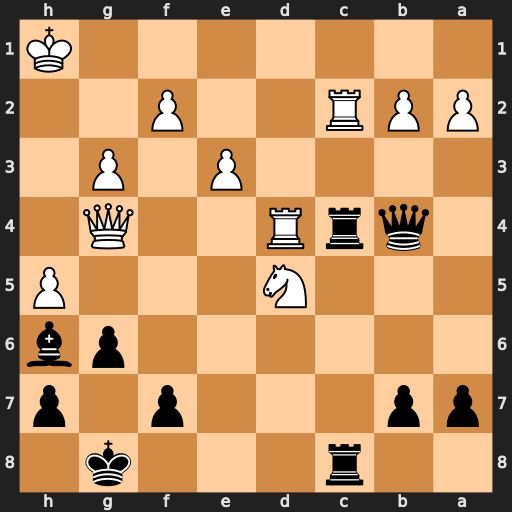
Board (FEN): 2r3k1/pp3p1p/6pb/3N3P/1qrR2Q1/4P1P1/PPR2P2/7K
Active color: b
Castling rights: -
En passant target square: -
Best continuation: Qe1+ Kg2 Rxc2 Qxc8+ Rxc8